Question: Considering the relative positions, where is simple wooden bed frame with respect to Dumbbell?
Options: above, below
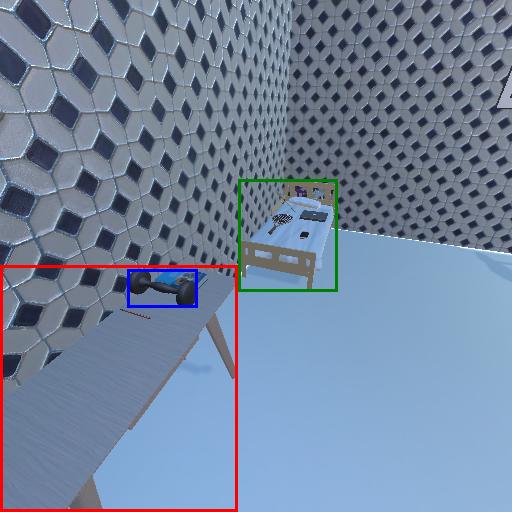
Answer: above